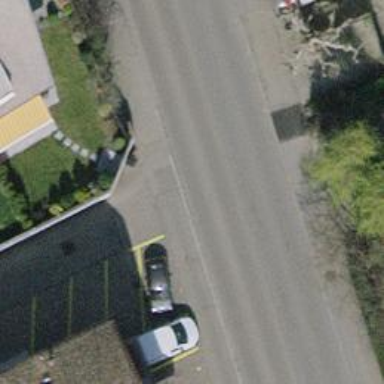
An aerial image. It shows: Bus stop equipped with public transport stop position.